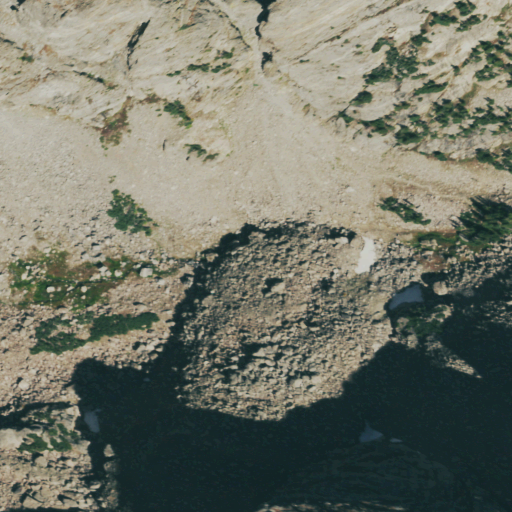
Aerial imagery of valley in Colorado named The Gash containing shrub, barren land, grassland, and snow